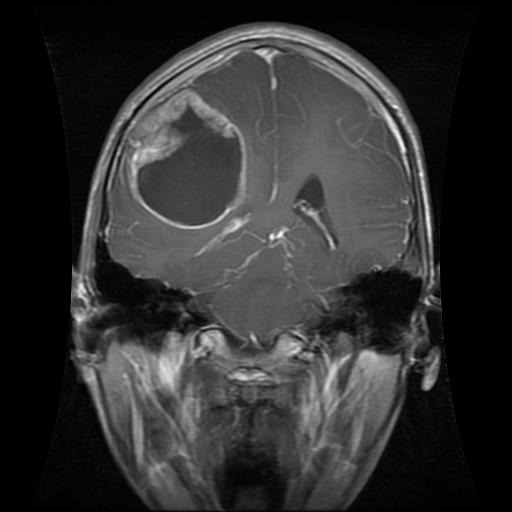
Label: glioma